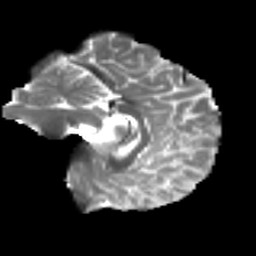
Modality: T2w
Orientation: sagittal
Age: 34
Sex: female
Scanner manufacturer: ge
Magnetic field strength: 3 T
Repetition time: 7.8 s
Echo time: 0.0606 s